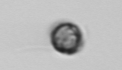
Label: Dinophyceae